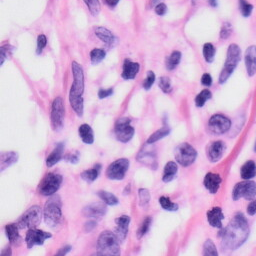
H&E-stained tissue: Skin